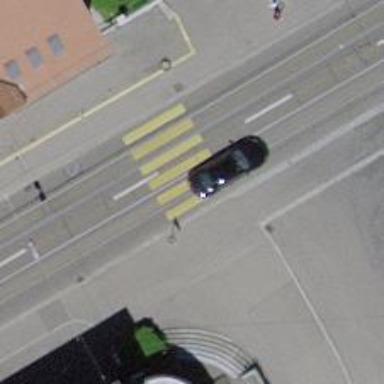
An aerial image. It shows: Tram crossing on the railway.